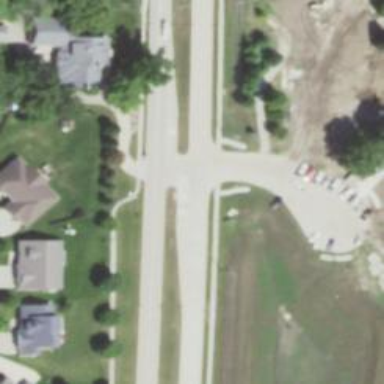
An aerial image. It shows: Secondary road.